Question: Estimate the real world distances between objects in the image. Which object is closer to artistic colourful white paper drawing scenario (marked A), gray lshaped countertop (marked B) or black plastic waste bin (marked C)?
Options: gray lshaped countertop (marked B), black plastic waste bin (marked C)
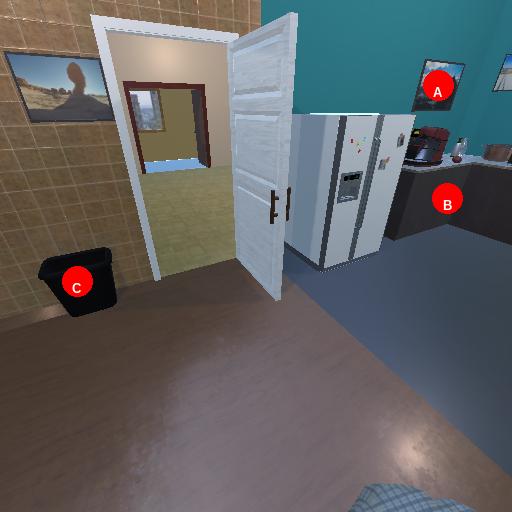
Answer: gray lshaped countertop (marked B)